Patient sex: M
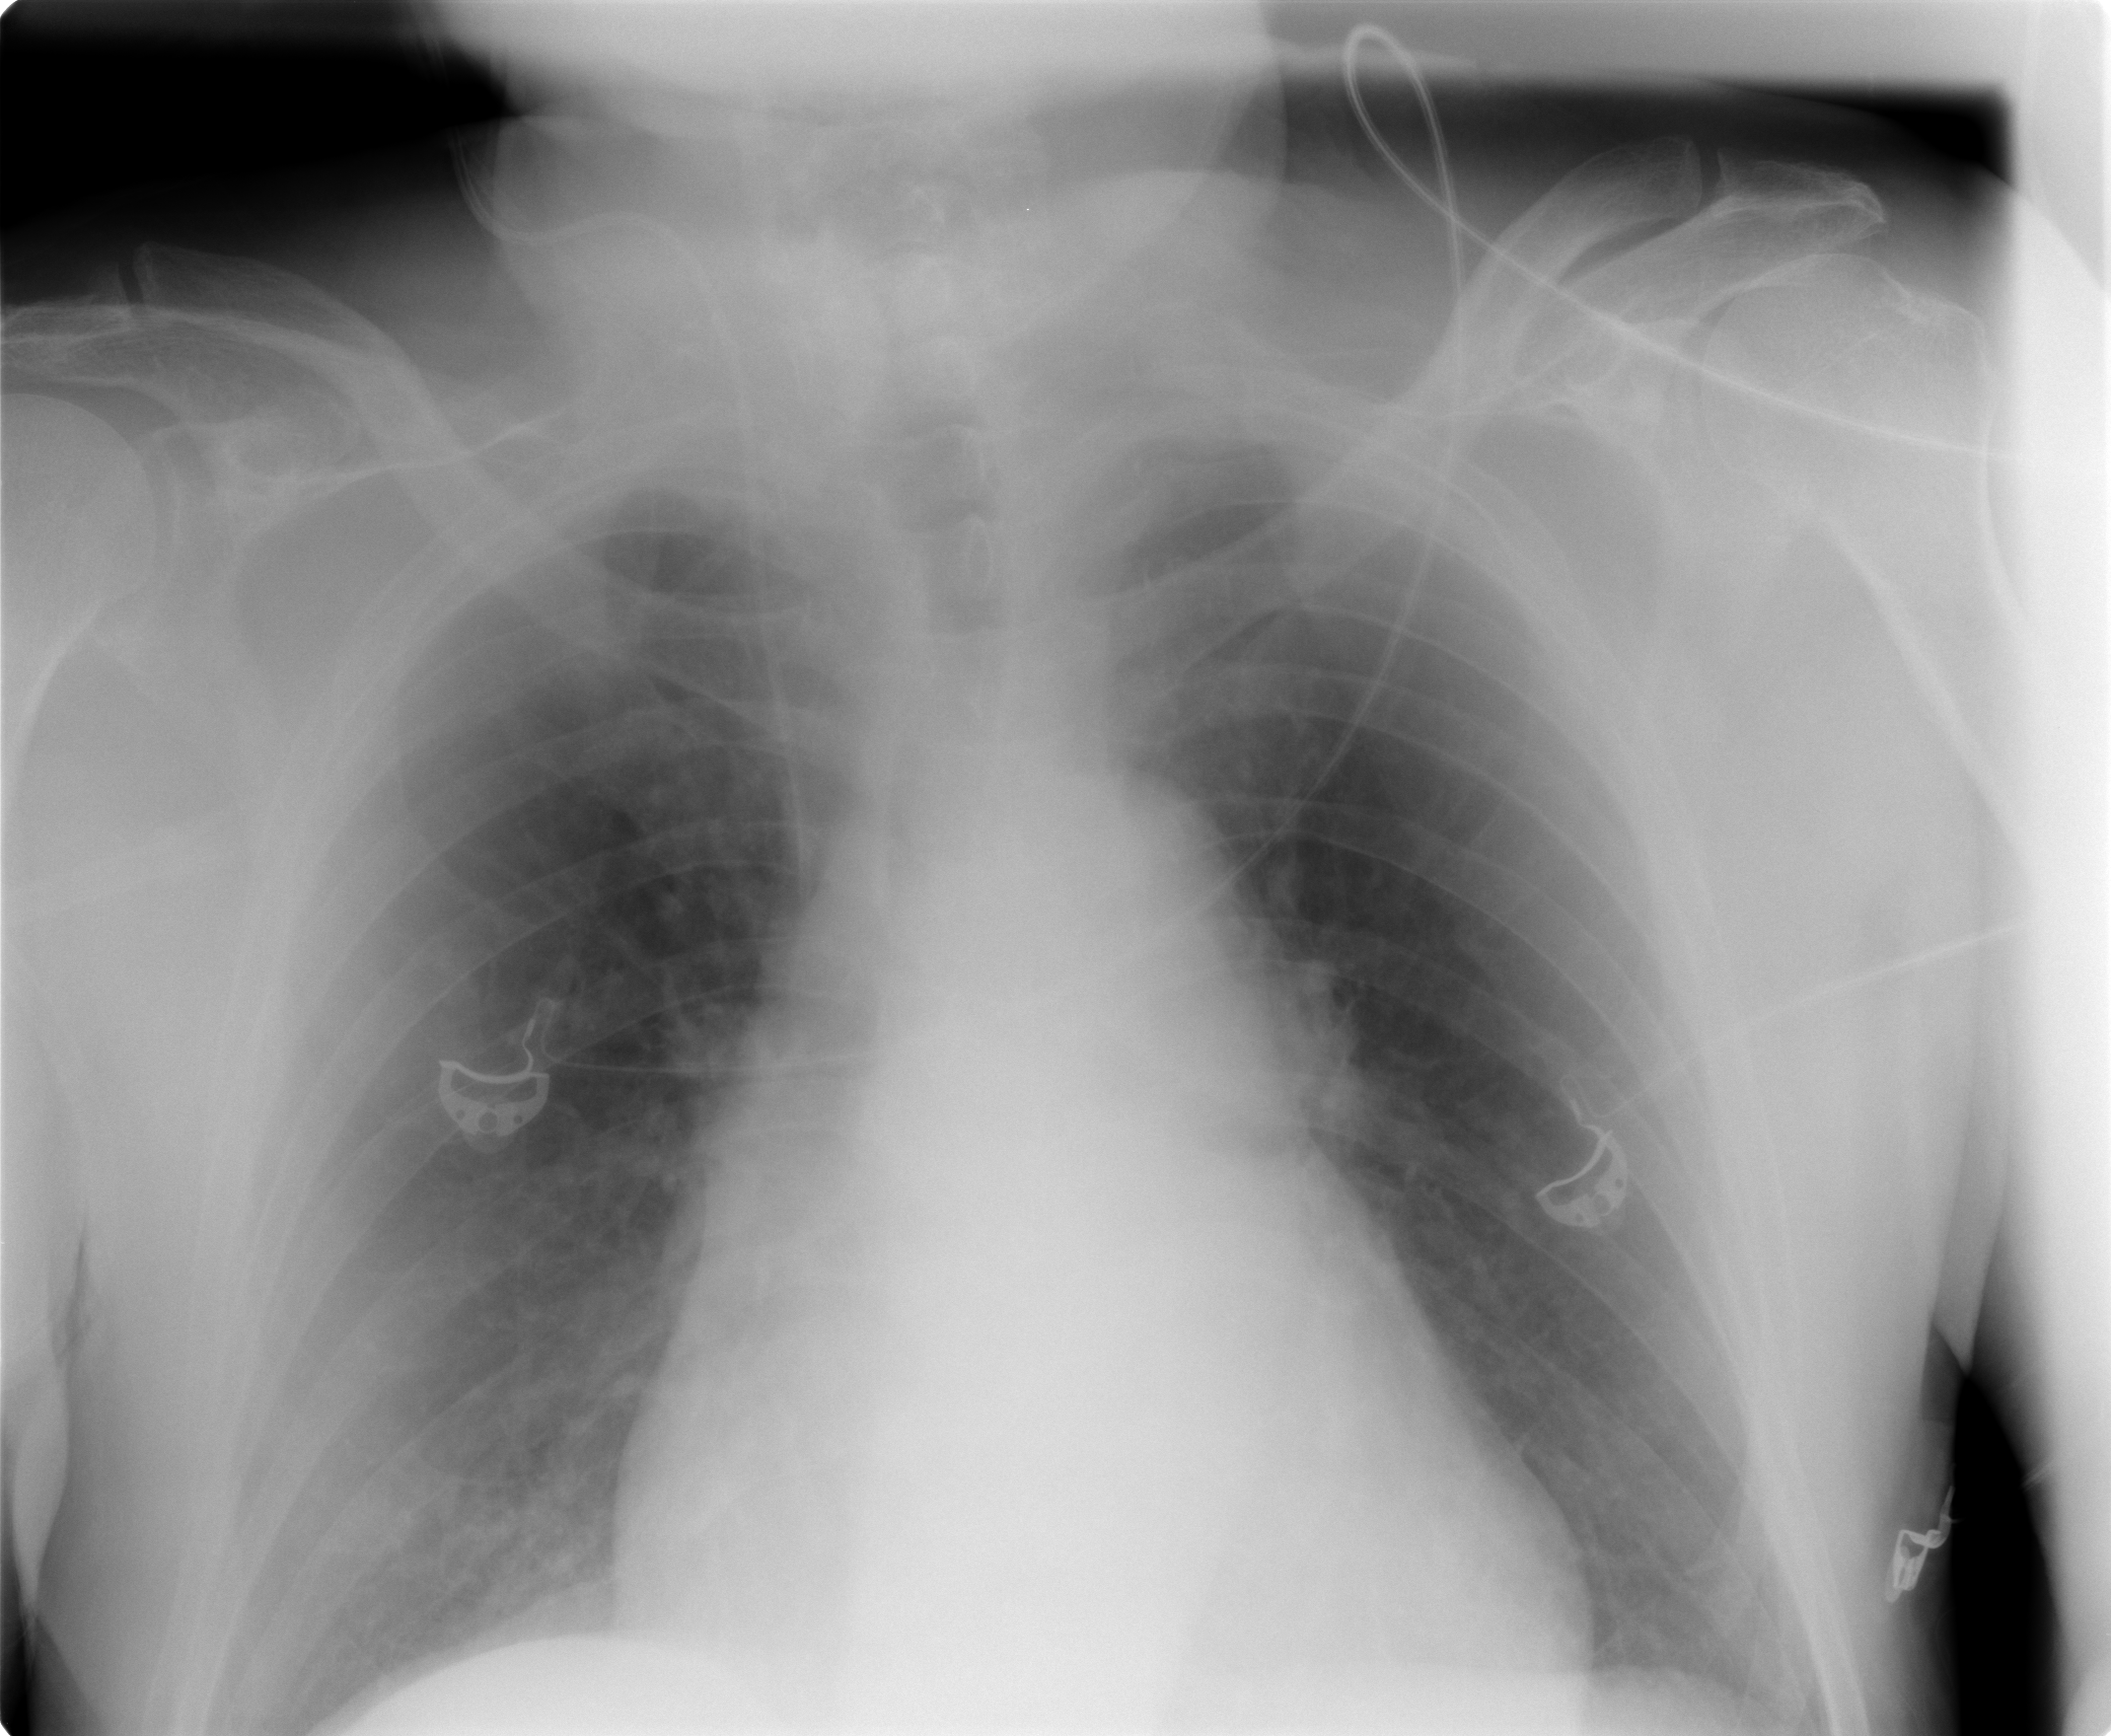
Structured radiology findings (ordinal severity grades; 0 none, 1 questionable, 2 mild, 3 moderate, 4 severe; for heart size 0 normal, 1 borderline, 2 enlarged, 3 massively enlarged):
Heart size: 2
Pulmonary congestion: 1
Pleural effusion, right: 0
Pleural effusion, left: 0
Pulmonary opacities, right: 0
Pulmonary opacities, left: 0
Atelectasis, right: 0
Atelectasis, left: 0